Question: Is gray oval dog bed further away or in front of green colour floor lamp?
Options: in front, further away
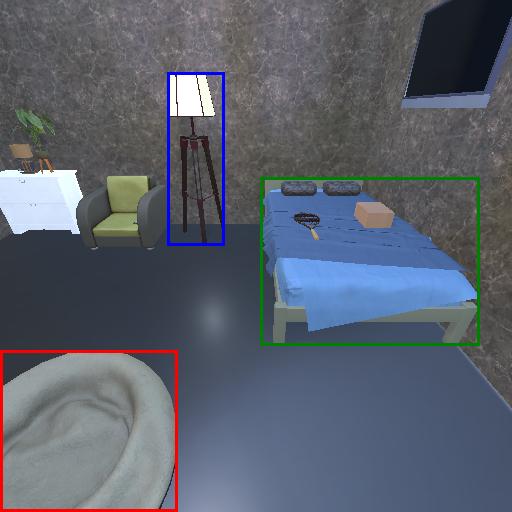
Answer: in front